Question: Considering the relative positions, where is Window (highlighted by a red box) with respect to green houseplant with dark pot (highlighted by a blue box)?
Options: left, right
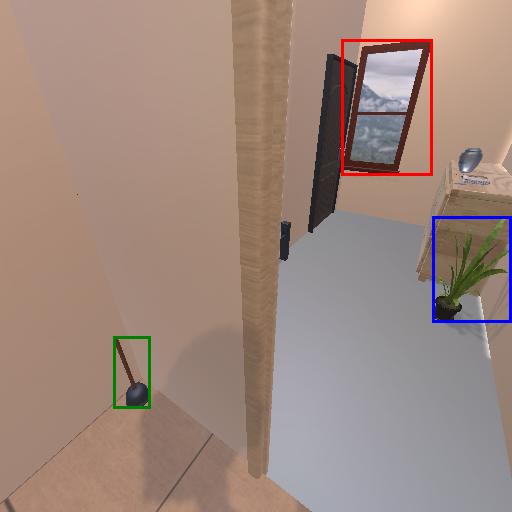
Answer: left